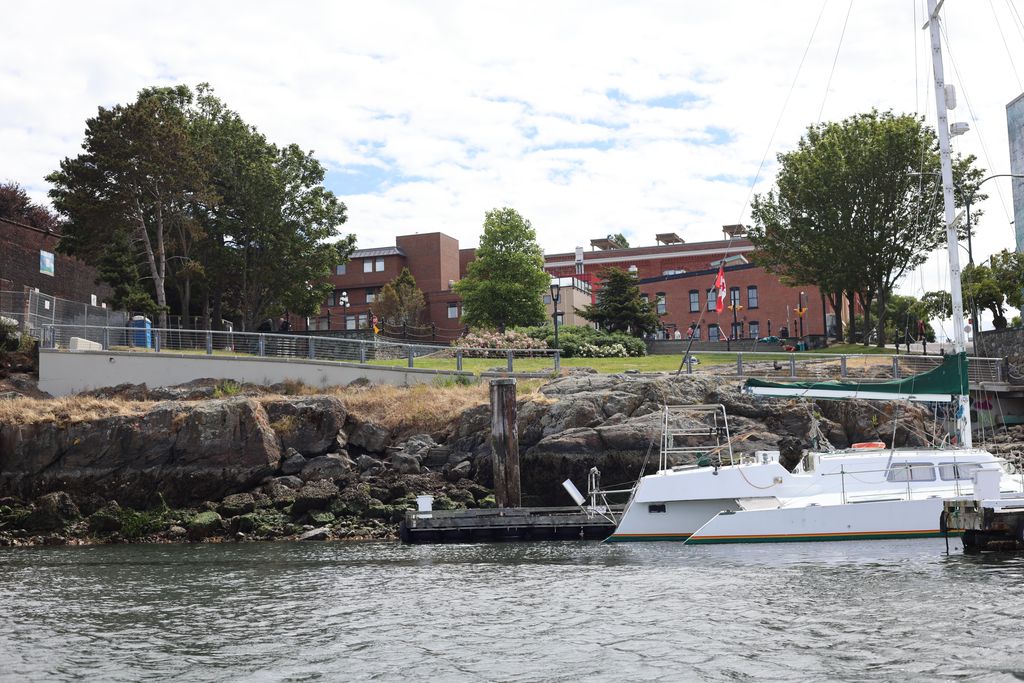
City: victoria